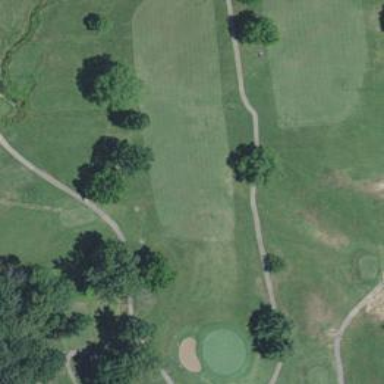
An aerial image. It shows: Grassy area designated for driving range golf.